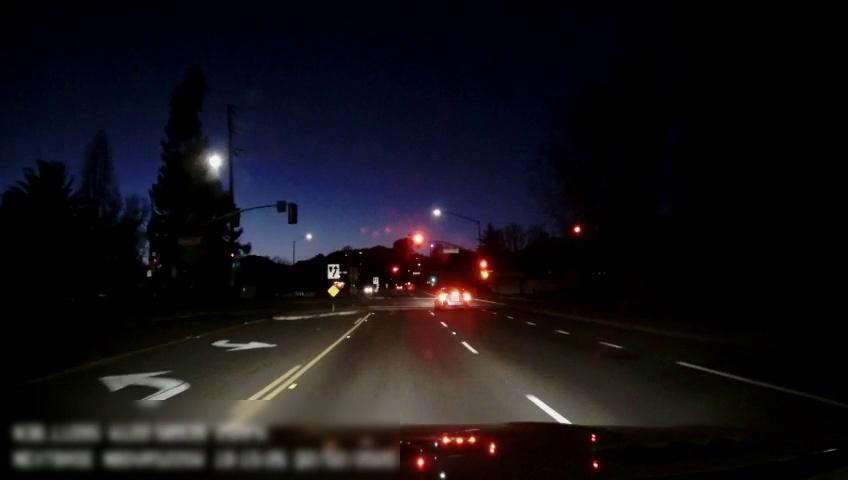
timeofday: Night
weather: Other
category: Drivable Space
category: Drivable Space
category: Vehicles | Car
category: Lanes | Alternate Lane
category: Lanes | Current Lane
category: Lanes | Current Lane
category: Lanes | Opposite Lane
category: Lanes | Opposite Lane
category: Traffic | Lights
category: Traffic | Lights
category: Traffic | Lights
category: Traffic | Signs
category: Traffic | Signs
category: Traffic | Lights
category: Traffic | Lights
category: Traffic | Lights